Question: I am trying to create a similar breadcrumb component from Github. When the user creates a new file for a project, a text input field appears and the user can type in the name of a folder. The moment the user types in the forward slash "/" key, a new input field appears (see step 2 of the picture below). The user can also press the "delete" key and return to the previous step. Anybody know of any components that can create a similar effect.

Thanks in advance
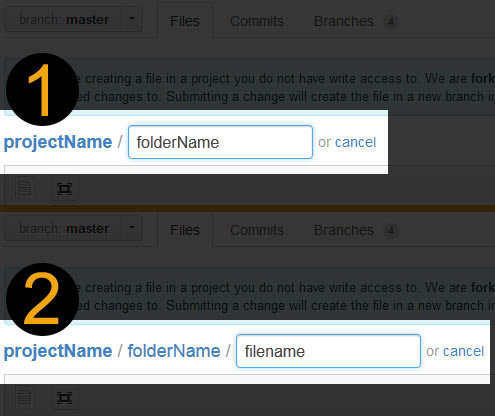
Answer: Maybe this library can help you.
<URL>